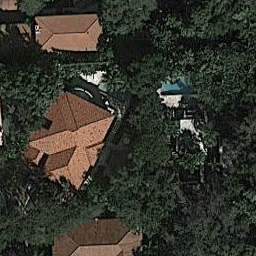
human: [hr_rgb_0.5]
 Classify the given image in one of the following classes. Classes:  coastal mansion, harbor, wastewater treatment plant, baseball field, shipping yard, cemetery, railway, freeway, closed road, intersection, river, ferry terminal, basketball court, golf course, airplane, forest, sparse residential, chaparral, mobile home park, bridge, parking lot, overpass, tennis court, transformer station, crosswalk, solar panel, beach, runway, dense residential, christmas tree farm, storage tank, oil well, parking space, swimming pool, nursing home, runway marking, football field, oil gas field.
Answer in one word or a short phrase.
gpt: coastal mansion